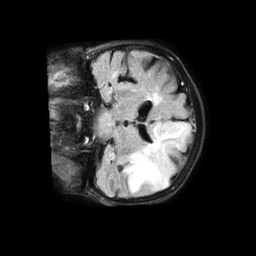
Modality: FLAIR
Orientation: coronal
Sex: female
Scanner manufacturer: philips
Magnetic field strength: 1.5 T
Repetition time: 6 s
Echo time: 0.102 s